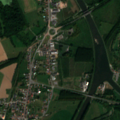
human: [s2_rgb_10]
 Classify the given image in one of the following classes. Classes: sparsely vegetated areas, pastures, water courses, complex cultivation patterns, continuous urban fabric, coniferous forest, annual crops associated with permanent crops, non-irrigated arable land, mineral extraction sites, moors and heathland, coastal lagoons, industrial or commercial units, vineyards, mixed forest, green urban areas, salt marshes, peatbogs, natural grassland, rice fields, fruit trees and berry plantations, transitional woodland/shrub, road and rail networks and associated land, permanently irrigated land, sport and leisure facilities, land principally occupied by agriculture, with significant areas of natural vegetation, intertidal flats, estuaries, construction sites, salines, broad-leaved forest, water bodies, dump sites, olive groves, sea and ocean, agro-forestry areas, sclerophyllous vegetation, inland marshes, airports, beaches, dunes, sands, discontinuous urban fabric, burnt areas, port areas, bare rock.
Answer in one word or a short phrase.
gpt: discontinuous urban fabric, pastures, land principally occupied by agriculture, with significant areas of natural vegetation, broad-leaved forest